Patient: sex M, age 66
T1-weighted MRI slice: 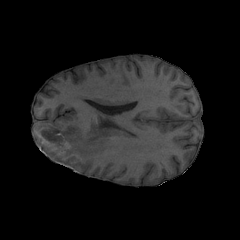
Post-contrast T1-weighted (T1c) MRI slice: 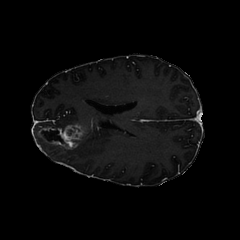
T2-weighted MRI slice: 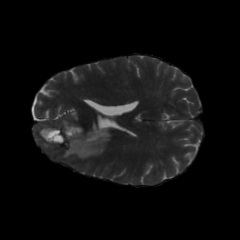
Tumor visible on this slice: yes
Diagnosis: Glioblastoma, IDH-wildtype
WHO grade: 4